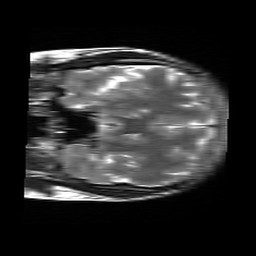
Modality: T2w
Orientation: coronal
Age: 20
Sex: female
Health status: healthy
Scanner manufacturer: siemens
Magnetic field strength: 3 T
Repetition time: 4.01 s
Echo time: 0.116 s